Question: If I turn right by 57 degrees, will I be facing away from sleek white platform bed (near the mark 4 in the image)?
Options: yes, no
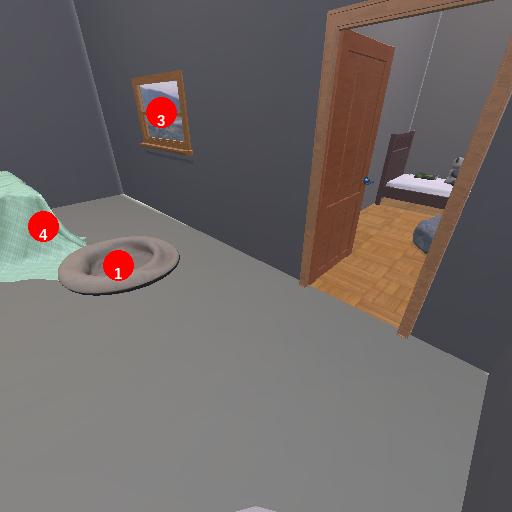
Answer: yes